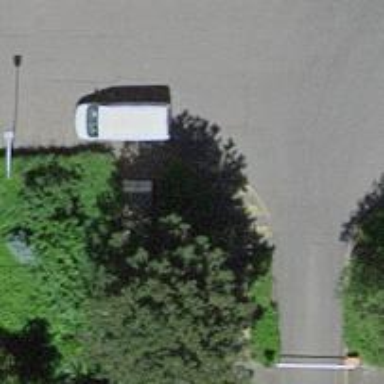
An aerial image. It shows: Post box is visible.